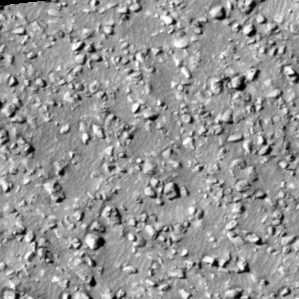
Label: non_frost